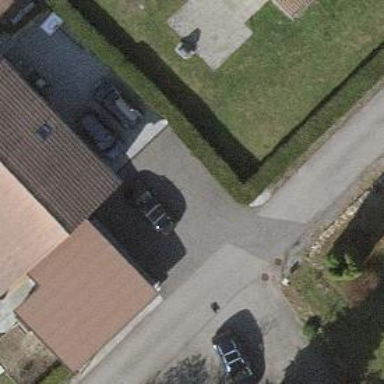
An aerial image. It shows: Residential road.